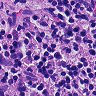
Metastatic tissue present: yes